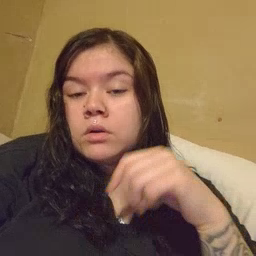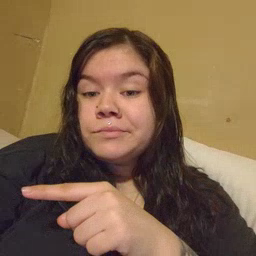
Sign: hesheit